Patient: sex M, age 58
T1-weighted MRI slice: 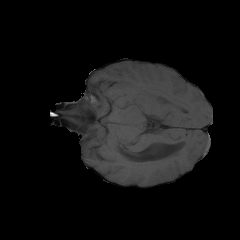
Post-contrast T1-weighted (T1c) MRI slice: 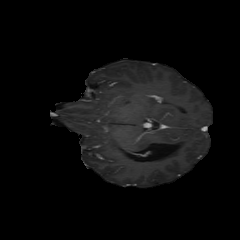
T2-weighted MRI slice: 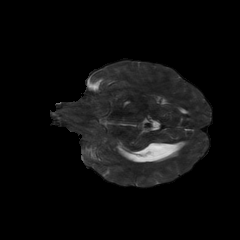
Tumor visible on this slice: no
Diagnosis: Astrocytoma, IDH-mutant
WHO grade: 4